Question: thanks in advance for your help.

I can read the row using the following command
'''
Energy.iloc['Afghanistan']
'''
but 'Energy['Afghanistan']' returns a "key error"
Can someone help me understand why this is.
Afghanistan is in the index.
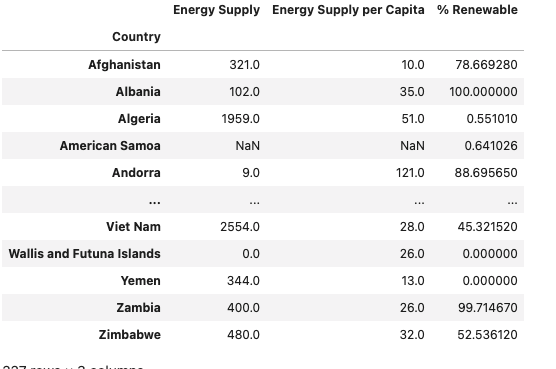
Answer: Try using 'loc' instead:
'''
Energy.loc['Afghanistan']
'''